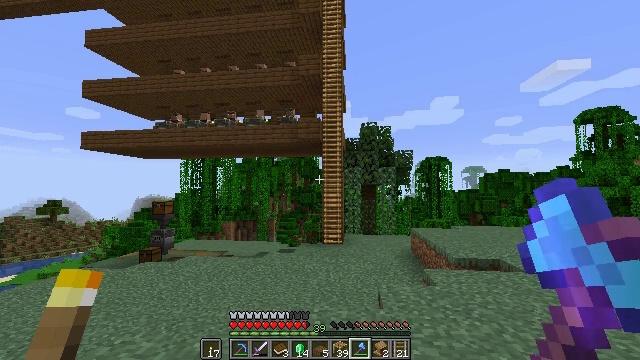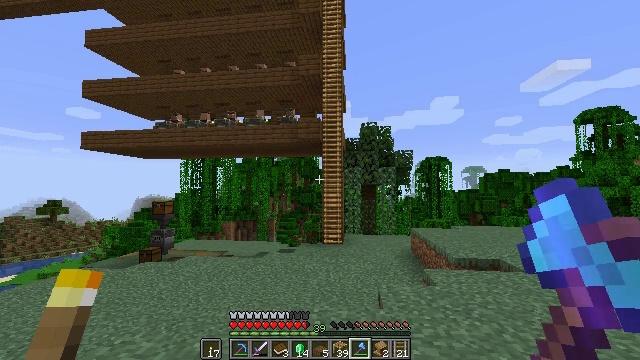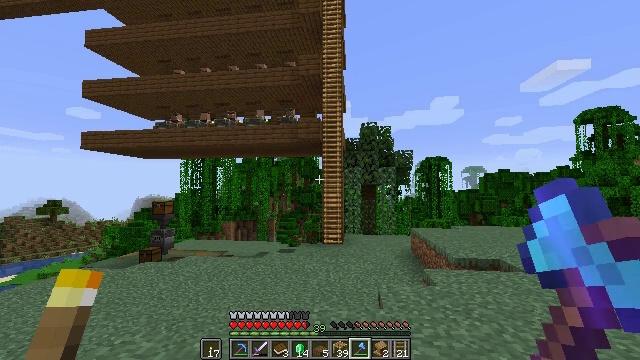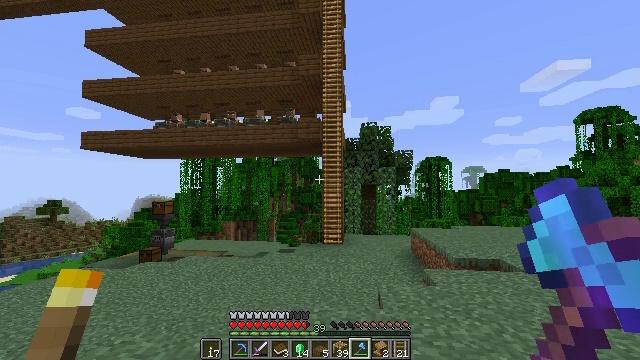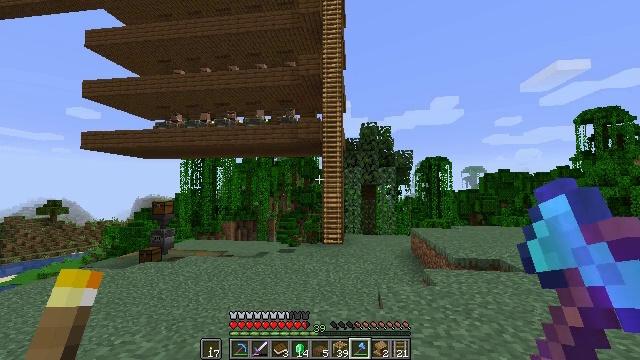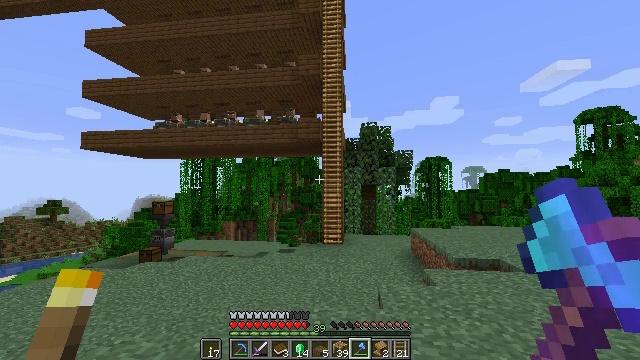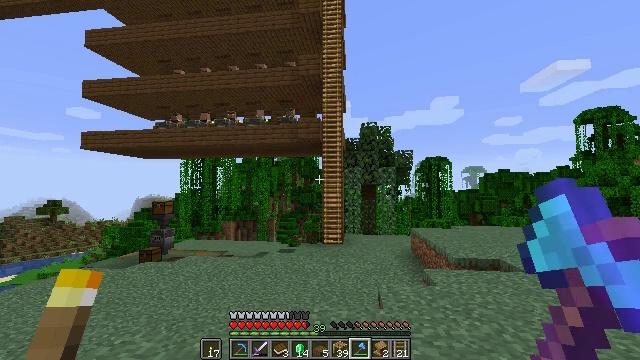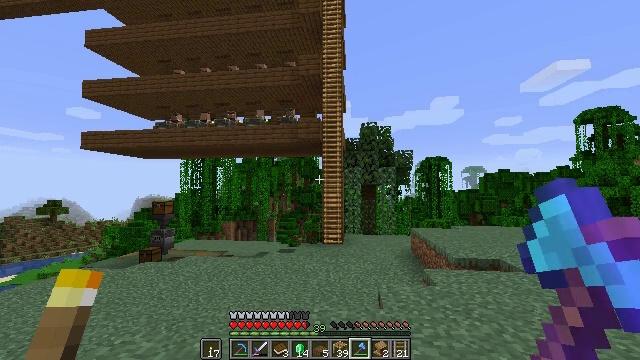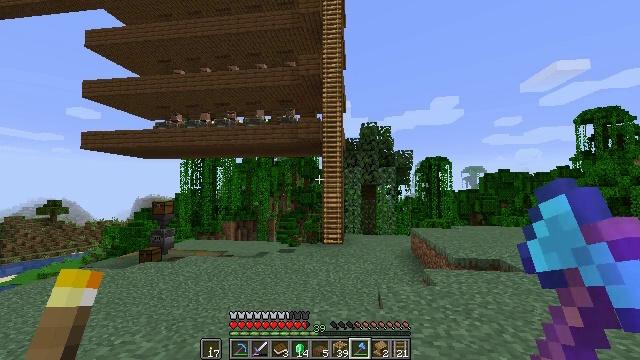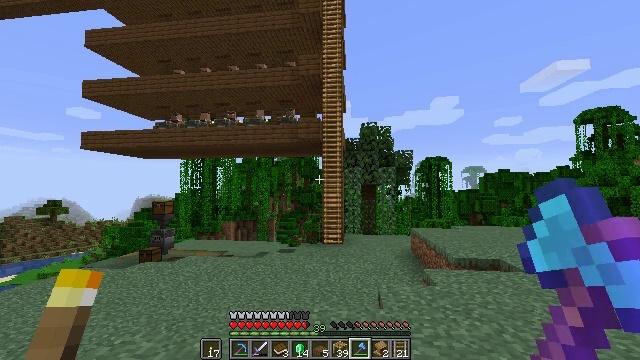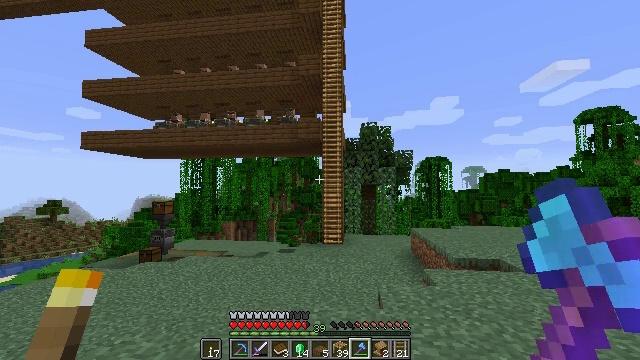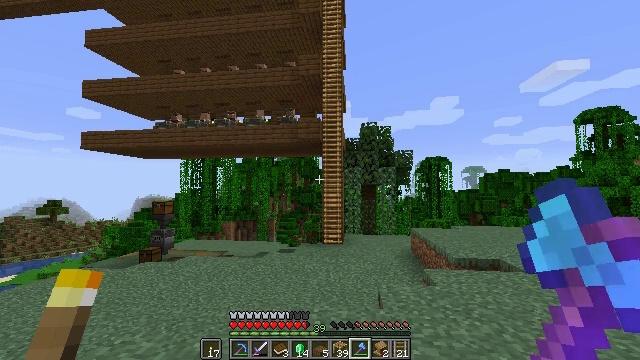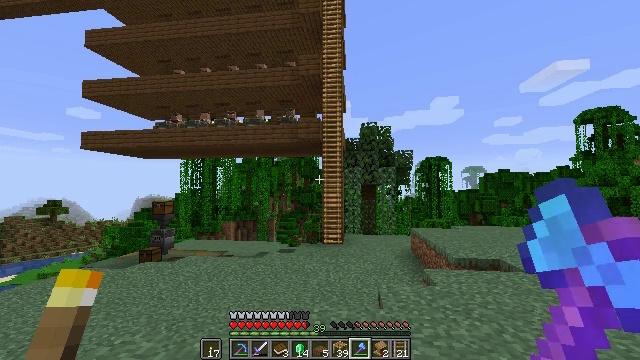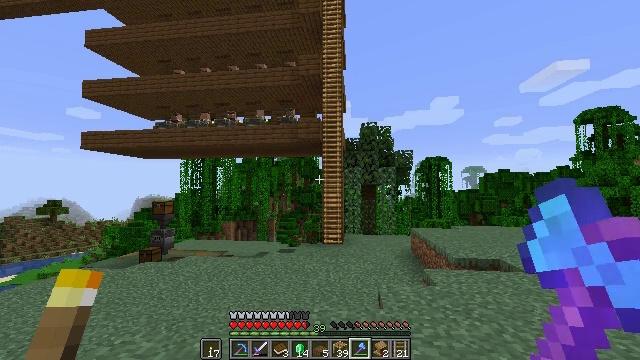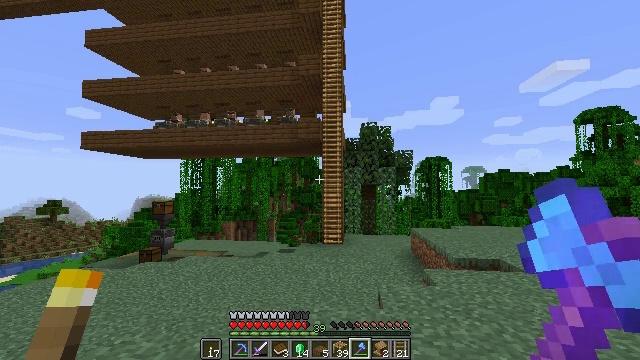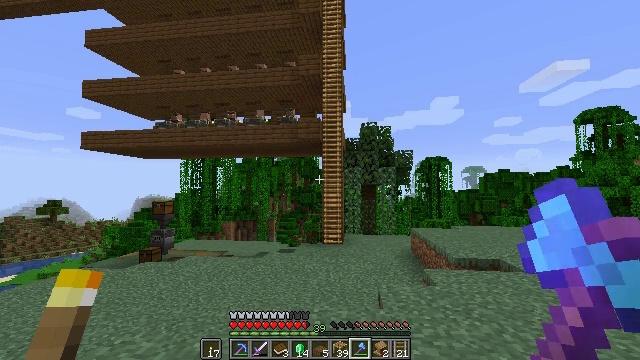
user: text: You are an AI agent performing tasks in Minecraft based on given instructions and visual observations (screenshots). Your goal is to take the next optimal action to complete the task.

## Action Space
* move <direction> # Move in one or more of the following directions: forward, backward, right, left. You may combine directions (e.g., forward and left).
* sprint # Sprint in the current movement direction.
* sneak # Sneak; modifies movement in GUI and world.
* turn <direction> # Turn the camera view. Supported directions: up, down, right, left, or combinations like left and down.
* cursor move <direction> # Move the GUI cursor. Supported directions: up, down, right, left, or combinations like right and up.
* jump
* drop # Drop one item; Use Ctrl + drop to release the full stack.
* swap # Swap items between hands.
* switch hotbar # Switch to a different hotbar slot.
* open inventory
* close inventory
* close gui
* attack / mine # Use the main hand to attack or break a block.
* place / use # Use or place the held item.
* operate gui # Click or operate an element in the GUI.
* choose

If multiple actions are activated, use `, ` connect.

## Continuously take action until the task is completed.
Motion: motion action
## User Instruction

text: Mine the spruce slab.
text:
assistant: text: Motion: no_op
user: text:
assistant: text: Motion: no_op
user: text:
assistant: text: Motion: no_op
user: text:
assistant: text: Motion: no_op
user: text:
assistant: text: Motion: no_op
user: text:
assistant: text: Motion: no_op
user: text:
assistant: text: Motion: no_op
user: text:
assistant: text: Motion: no_op
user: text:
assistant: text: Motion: no_op
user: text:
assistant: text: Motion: no_op
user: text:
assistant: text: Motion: no_op
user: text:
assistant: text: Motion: no_op
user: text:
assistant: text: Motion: no_op
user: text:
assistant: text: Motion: no_op
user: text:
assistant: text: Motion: no_op
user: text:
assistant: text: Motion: no_op
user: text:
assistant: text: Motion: no_op
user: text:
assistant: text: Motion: no_op
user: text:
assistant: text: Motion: no_op
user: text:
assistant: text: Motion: no_op
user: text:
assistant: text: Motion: no_op
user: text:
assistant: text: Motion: no_op
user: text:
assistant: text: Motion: no_op
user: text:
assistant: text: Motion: no_op
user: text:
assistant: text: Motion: no_op
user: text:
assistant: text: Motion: no_op
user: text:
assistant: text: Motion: no_op
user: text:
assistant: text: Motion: no_op
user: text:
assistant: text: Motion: no_op
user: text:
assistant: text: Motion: no_op